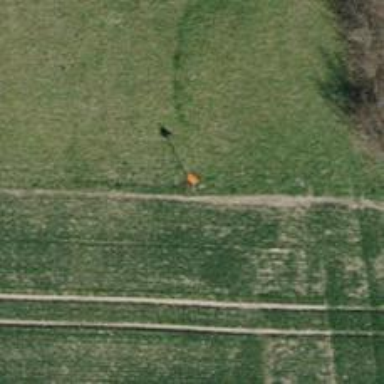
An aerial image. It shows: Pipeline marker.